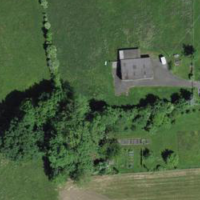
EUNIS habitat code: 24
Species observed at this site:
Plantago media